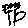
Label: flower